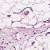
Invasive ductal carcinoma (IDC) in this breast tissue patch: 0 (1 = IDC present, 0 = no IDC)